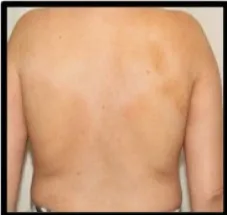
Rash on the back, legs, and abdomen after steroid treatment.
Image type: medical_photograph (skin_photograph)